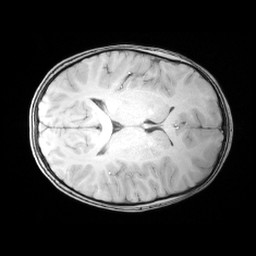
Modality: MP2RAGE
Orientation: axial
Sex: female
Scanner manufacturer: siemens
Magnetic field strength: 3 T
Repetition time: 5 s
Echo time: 0.00355 s